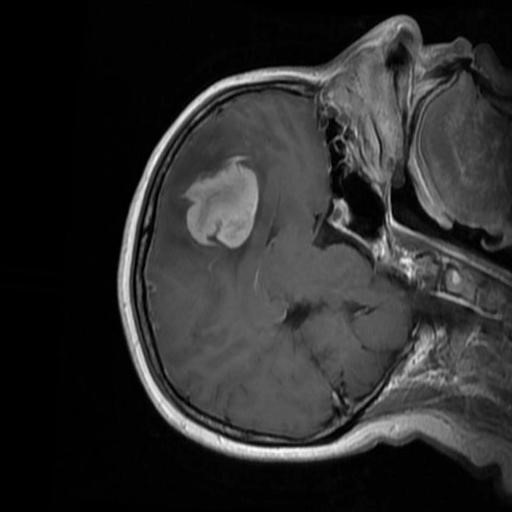
Label: brain_menin